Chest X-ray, AP view. Patient: 23 years old, sex M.
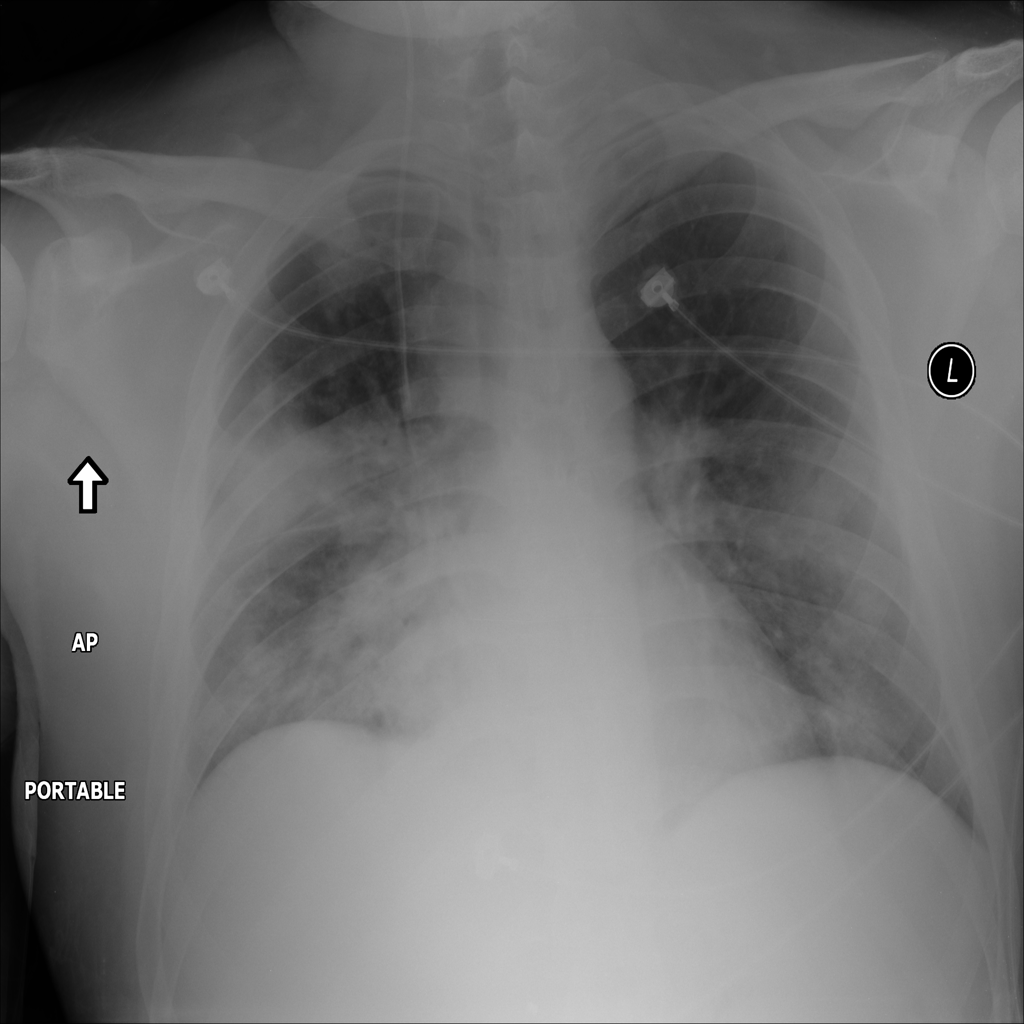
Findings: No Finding